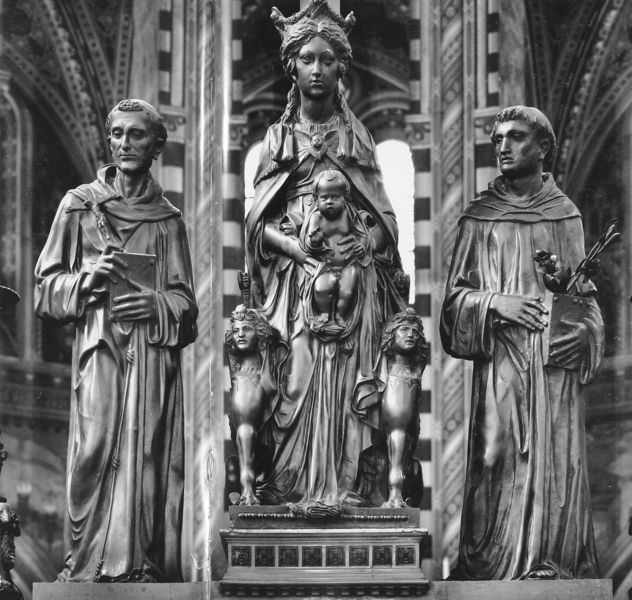
Titel: Hochaltar, Maria zwischen dem hl. Franziskus und dem hl. Antonius
Künstler: Donatello
Standort: Padua, Basilica del Santo (EU - I - Venetien)
Schlagwörter: flügel, umhang, holz, marmor, falten, tragen, kirche, gewand, kind, krone, engel, skulptur, bücher, italien, zöpfe, thron, bögen, buch, trohn, schnitzerei, skulpturen, christus, jesus, mönch, franziskus, mönche, heilige, maria, madonna, mutter gottes, pisa, ornat, romanisch, jesuskind, apostel, backsteingotik, bildwerk, sacra conversazione, chimären, benedikt, drei figuren, maria auf dem thron